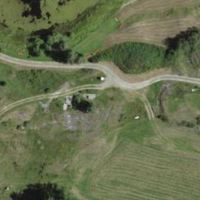
EUNIS habitat code: 24
Species observed at this site:
Corvus corone
Cyanistes caeruleus
Libellula quadrimaculata
Anas platyrhynchos
Dendrocopos major
Lotus corniculatus
Fringilla coelebs
Carduelis carduelis
Parus major
Turdus pilaris
Pica pica
Sympetrum sanguineum
Falco tinnunculus
Picus viridis
Corvus corax